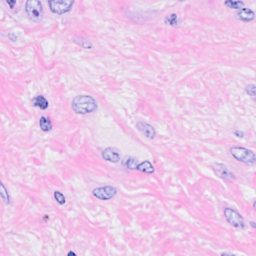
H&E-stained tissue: Breast